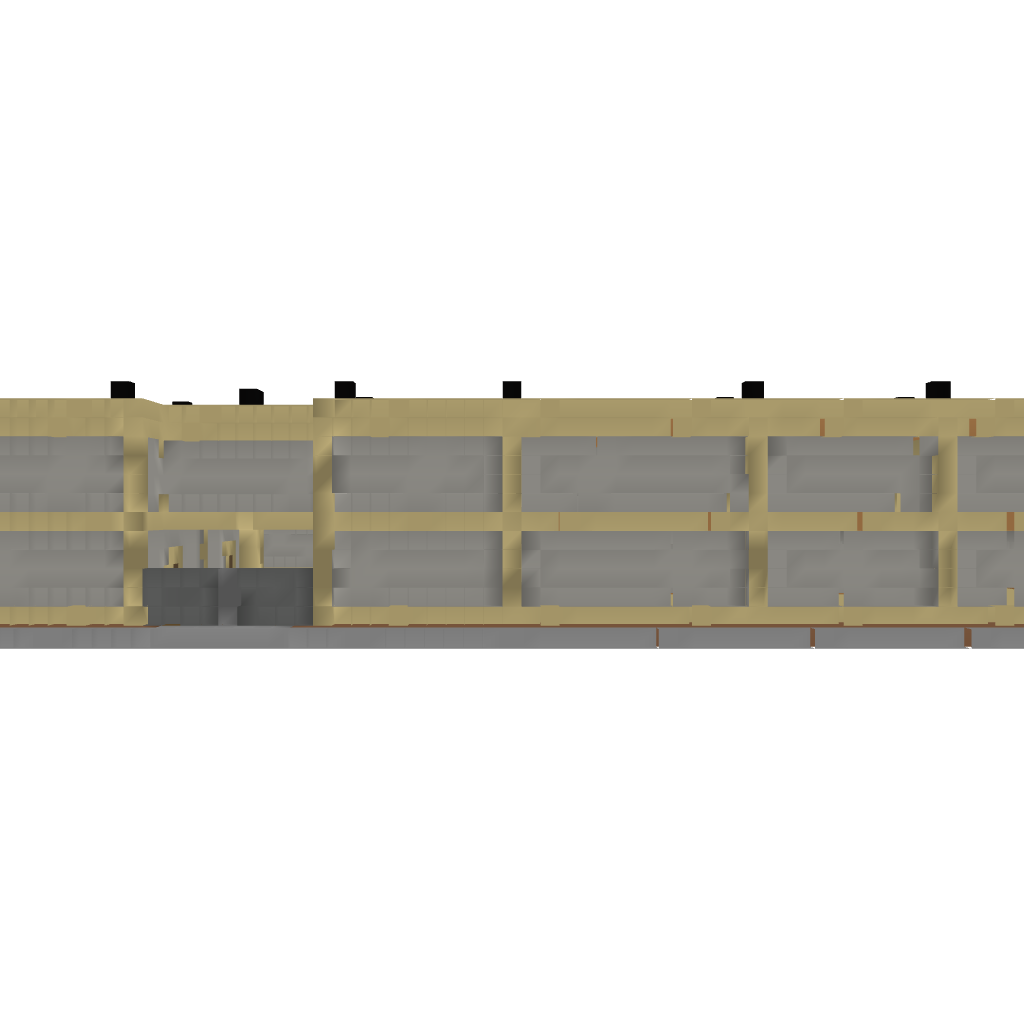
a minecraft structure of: Modern Mansion